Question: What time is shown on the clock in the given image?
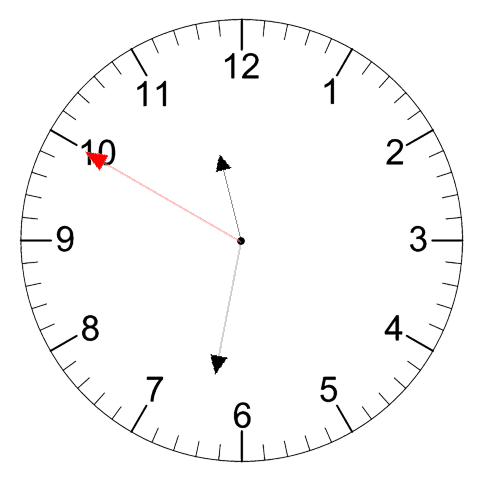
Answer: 11:31:50